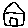
Label: house